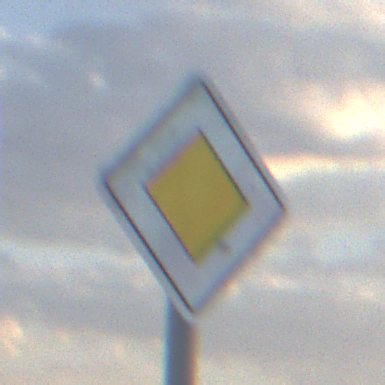
Verkehrszeichen: Vorfahrtsstrasse
Umgebung: Outdoor, Nature
Tageszeit: SunriseSunset
Wetter: PartlyCloudy
Licht: Natural
Jahreszeit: NotSpecified
Kontrast: LowContrast